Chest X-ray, PA view. Patient: 14 years old, sex M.
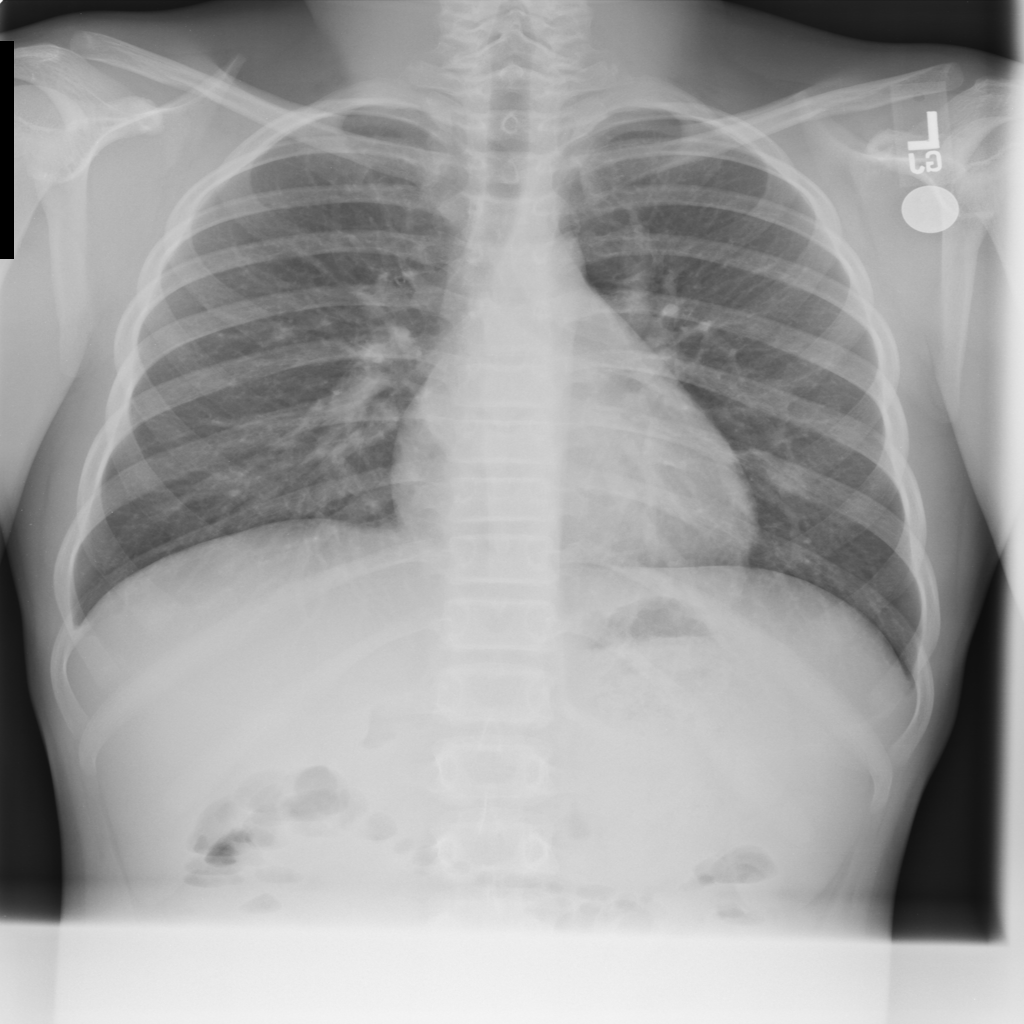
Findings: No Finding